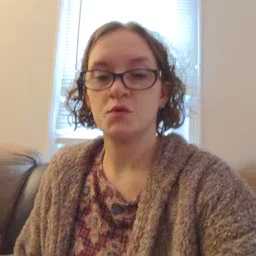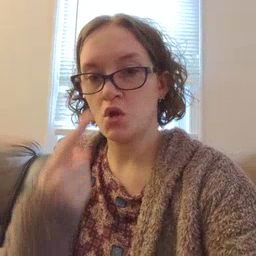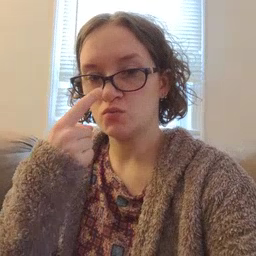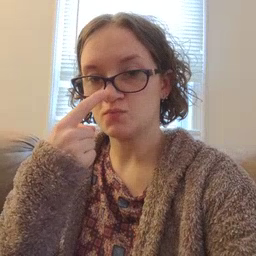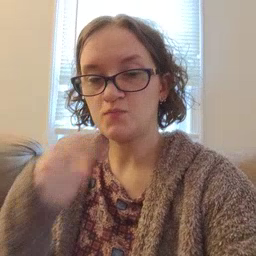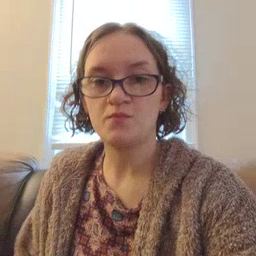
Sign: nose